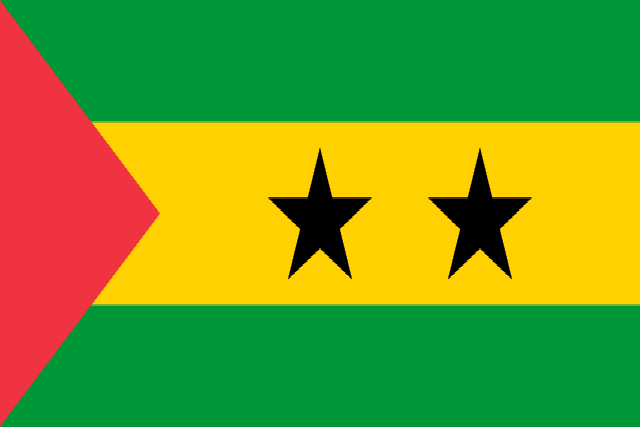
Country: São Tomé and Príncipe
Country code: st